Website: lowes
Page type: billing-address
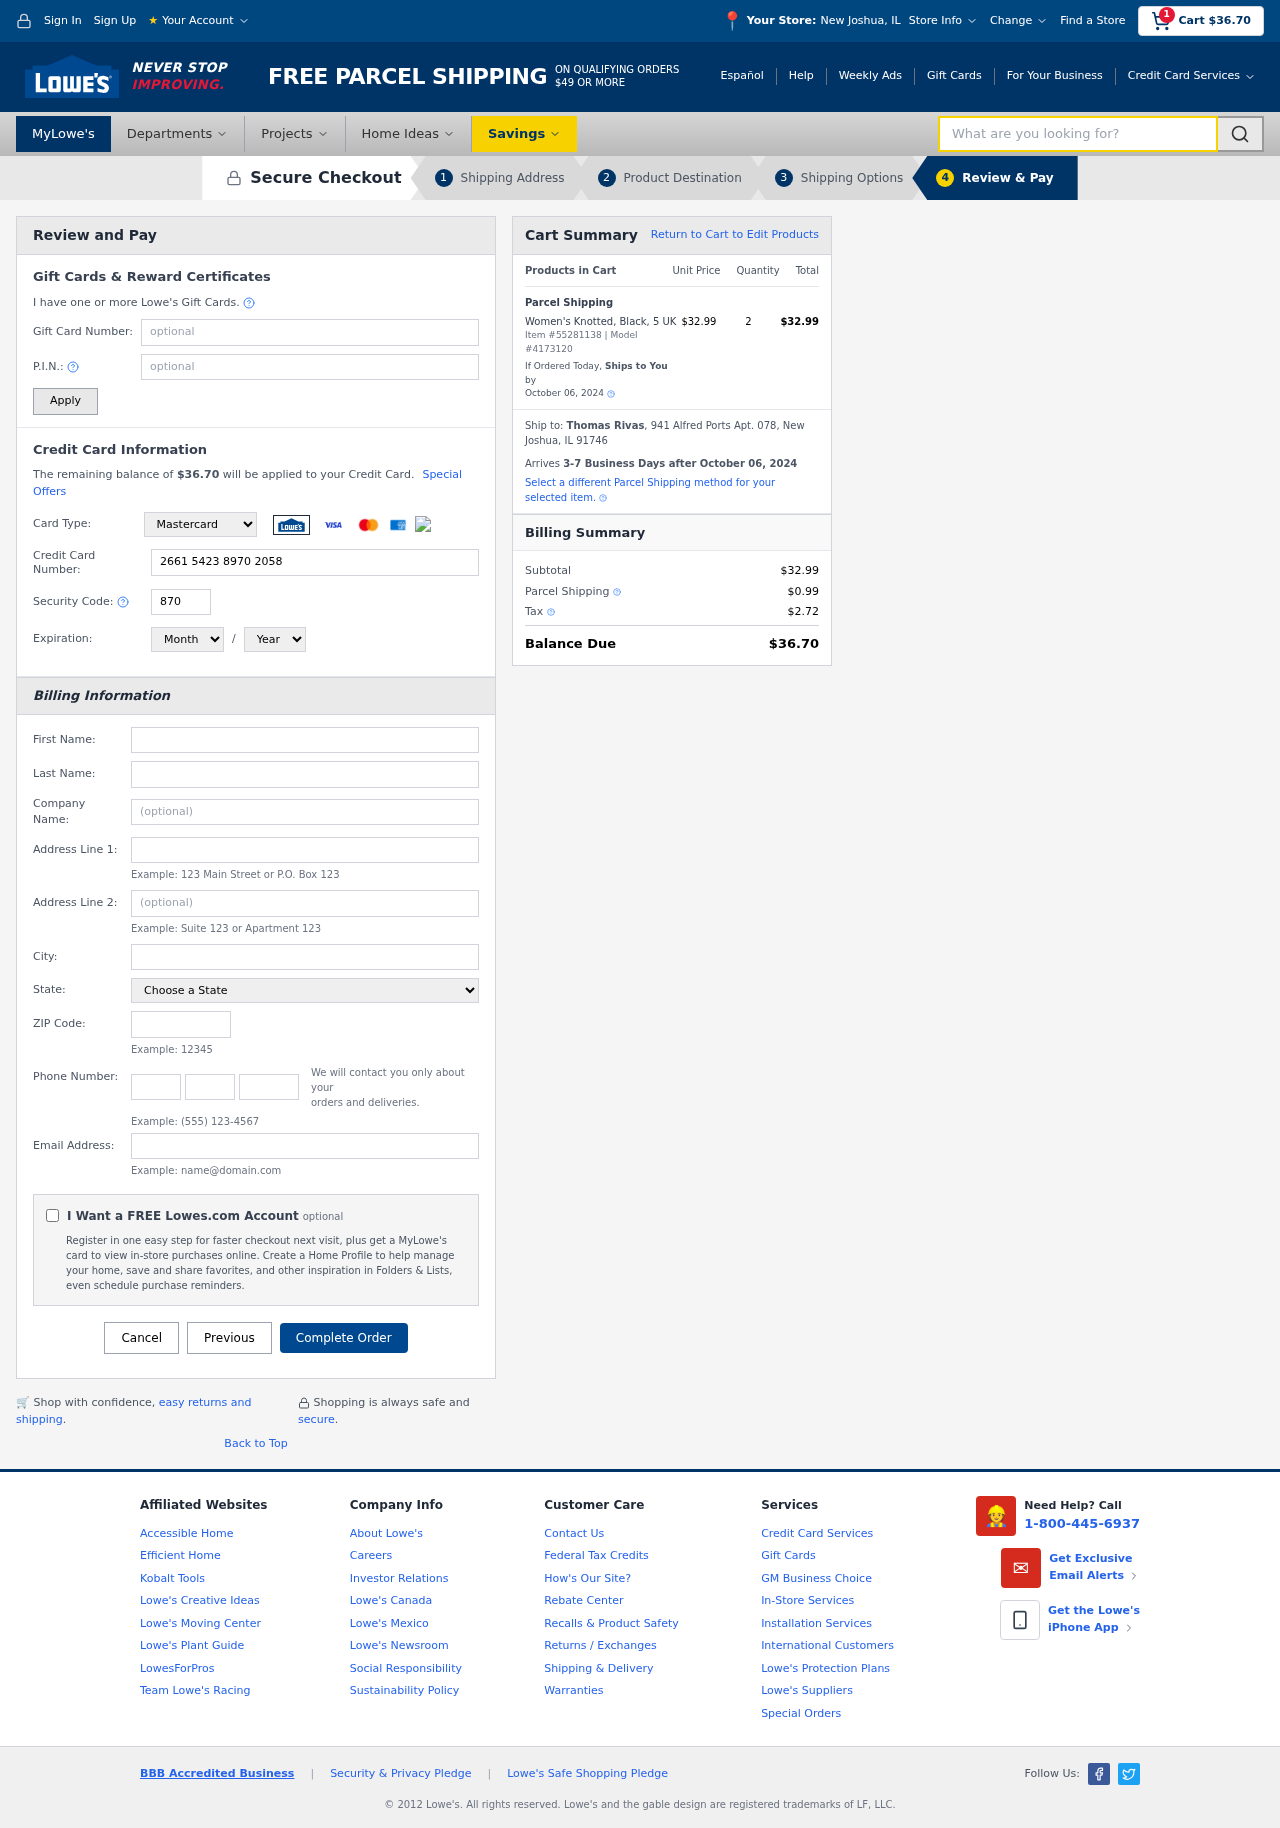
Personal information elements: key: PII_CARD_CVV
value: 870
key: PII_CARD_EXPIRY_MONTH
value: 12
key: PII_CARD_EXPIRY_YEAR
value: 27
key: PII_CARD_NUMBER
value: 2661 5423 8970 2058
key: PII_CARD_TYPE
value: Mastercard
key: PII_CITY
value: New Joshua
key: PII_CITY_STATE
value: New Joshua, IL
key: PII_COMPANY
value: Lin and Sons
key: PII_EMAIL
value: trivas@yahoo.com
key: PII_FIRSTNAME
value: Thomas
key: PII_FULLNAME
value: Thomas Rivas
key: PII_LASTNAME
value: Rivas
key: PII_PHONE_AREA
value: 762
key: PII_PHONE_PREFIX
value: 610
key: PII_PHONE_SUFFIX
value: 8288
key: PII_POSTCODE
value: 91746
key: PII_STATE
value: Illinois
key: PII_STREET
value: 941 Alfred Ports Apt. 078
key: PII_STREET2
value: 67743 John Plain Apt. 610
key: PII_CITY_STATE_ZIP
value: New Joshua, IL 91746
Product elements: key: PRODUCT1_NAME
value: Women's Knotted, Black, 5 UK
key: PRODUCT1_PRICE
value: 32.99
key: PRODUCT1_QUANTITY
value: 2
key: PRODUCT_ITEM_NUMBER
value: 55281138
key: PRODUCT_MODEL_NUMBER
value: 4173120
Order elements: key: ORDER_SUBTOTAL
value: $36.70
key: ORDER_TOTAL
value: $36.70
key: ORDER_SHIPPING_DATE
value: October 06, 2024
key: ORDER_SUBTOTAL
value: $32.99
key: ORDER_DELIVERY_DATE
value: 3-7 Business Days after October 06, 2024
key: ORDER_SHIPPING_DATE2
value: October 06, 2024
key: ORDER_SUBTOTAL2
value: $32.99
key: ORDER_SHIPPING_COST
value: $0.99
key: ORDER_TAX
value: $2.72
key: ORDER_TOTAL2
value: $36.70
Search elements: key: HEADER_SEARCH
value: What are you looking for?